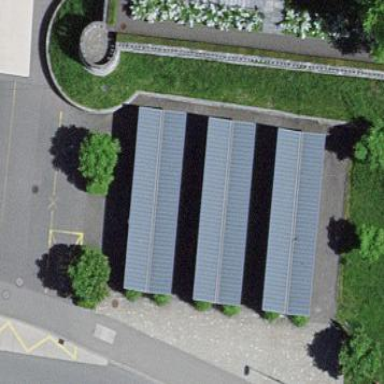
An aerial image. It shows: Shed designated for bicycle parking.